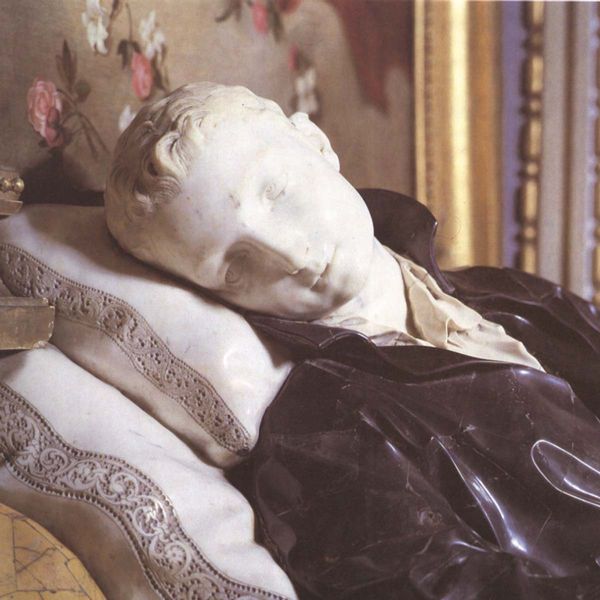
Titel: Grabmal des hl. Stanislav Kostka
Künstler: Pierre d. J. Legros
Standort: Rom, Konvent von S. Andrea al Quirinale (EU - I - Latium)
Schlagwörter: kopf, mann, schlaf, weiß, blumen, braun, marmor, mund, schwarz, blick, blüten, rosen, anzug, hemd, jung, augen, rahmen, stein, tod, tot, figur, gold, mantel, spitzen, skulptur, statue, liegen, schlafend, kissen, frack, tapete, büste, junge, liegend, sakko, foto, knabe, form, jüngling, grab, leichnam, schlafender, grabmal, statur, borten, lochstickerei, totenbild, gole